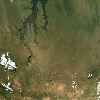
Label: land